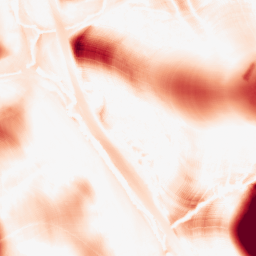
Category: morphological
Decomposition family: tophat
Decomposition parameters: size: 50
mode: white
Upsampling method: quintic
Upsampling parameters: scale: 4
Upsampling scale: 4